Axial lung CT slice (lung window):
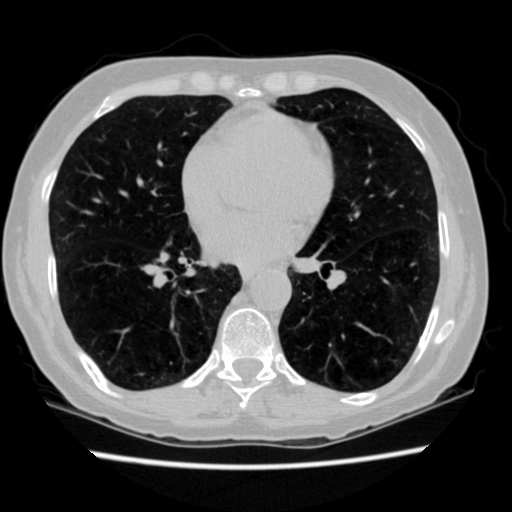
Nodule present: no